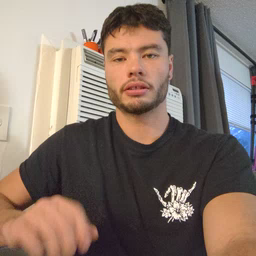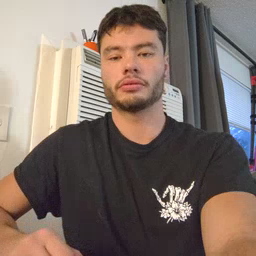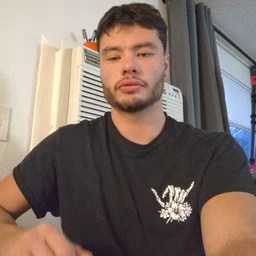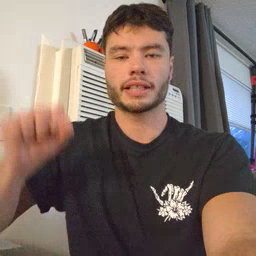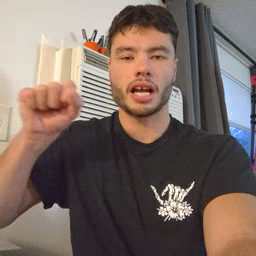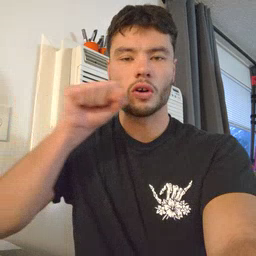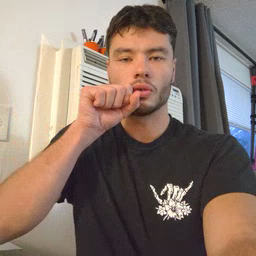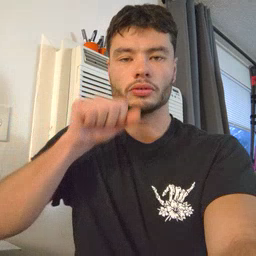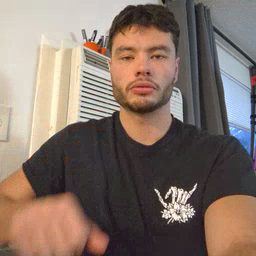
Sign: carrot